Field crop: maize
Growth stage: 1
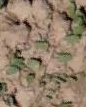
Species: convolvulus